Chest X-ray:
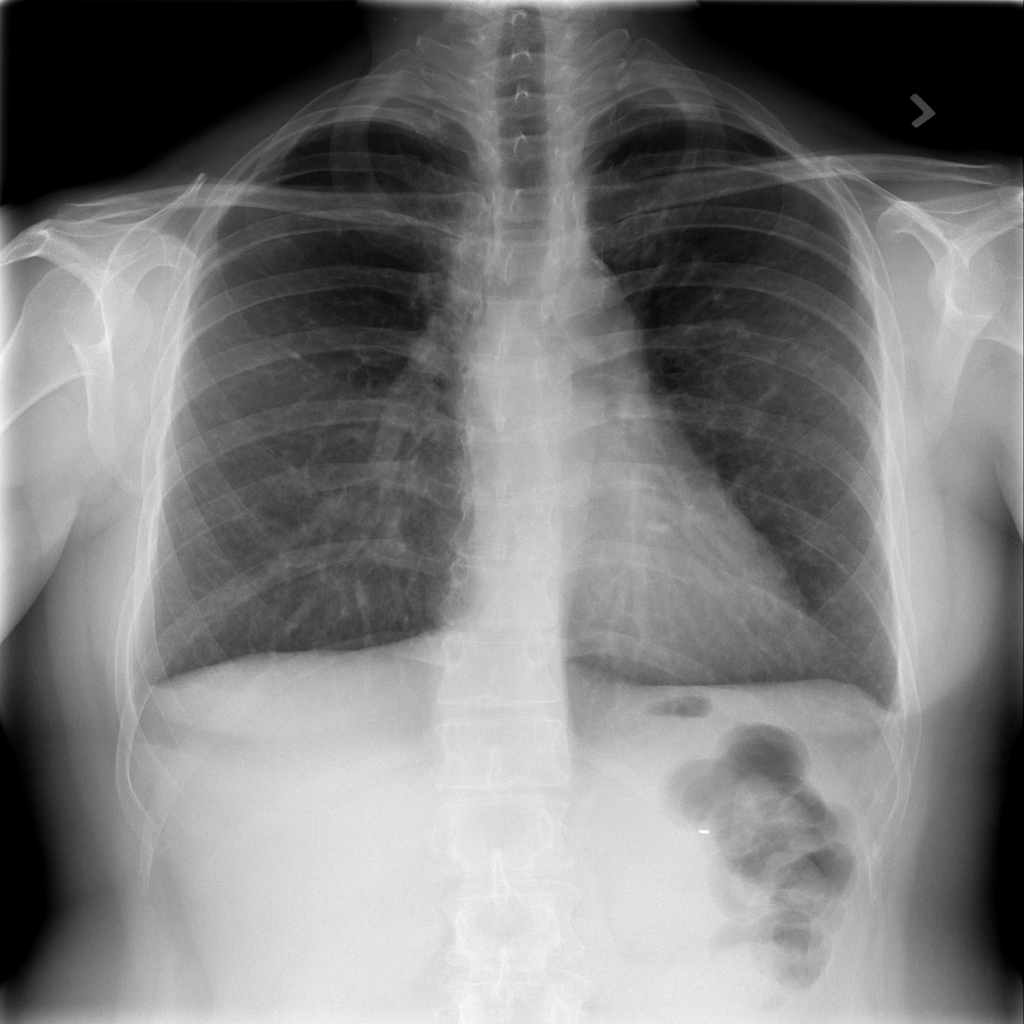
Findings: Pleural Thickening
No abnormal finding: no